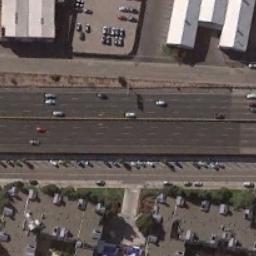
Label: freeway